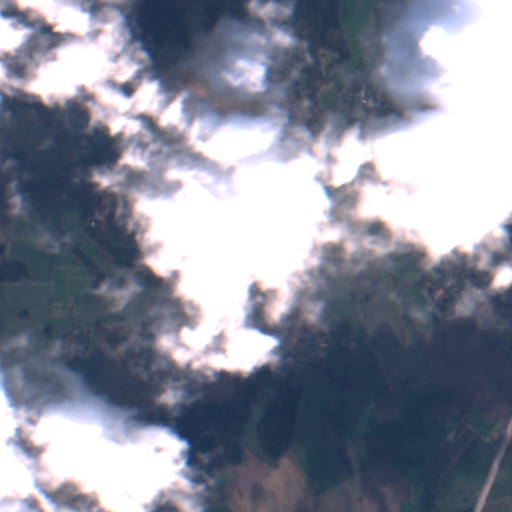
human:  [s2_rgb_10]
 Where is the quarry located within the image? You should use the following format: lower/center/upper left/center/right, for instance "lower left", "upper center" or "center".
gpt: The quarry is located in the center left of the image.
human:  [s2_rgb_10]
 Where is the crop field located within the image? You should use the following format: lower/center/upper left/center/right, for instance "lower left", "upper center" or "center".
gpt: There is no crop field in the image.